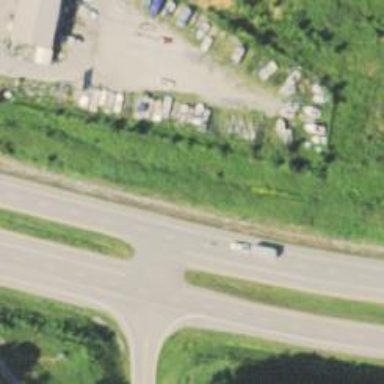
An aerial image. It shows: Tertiary road.